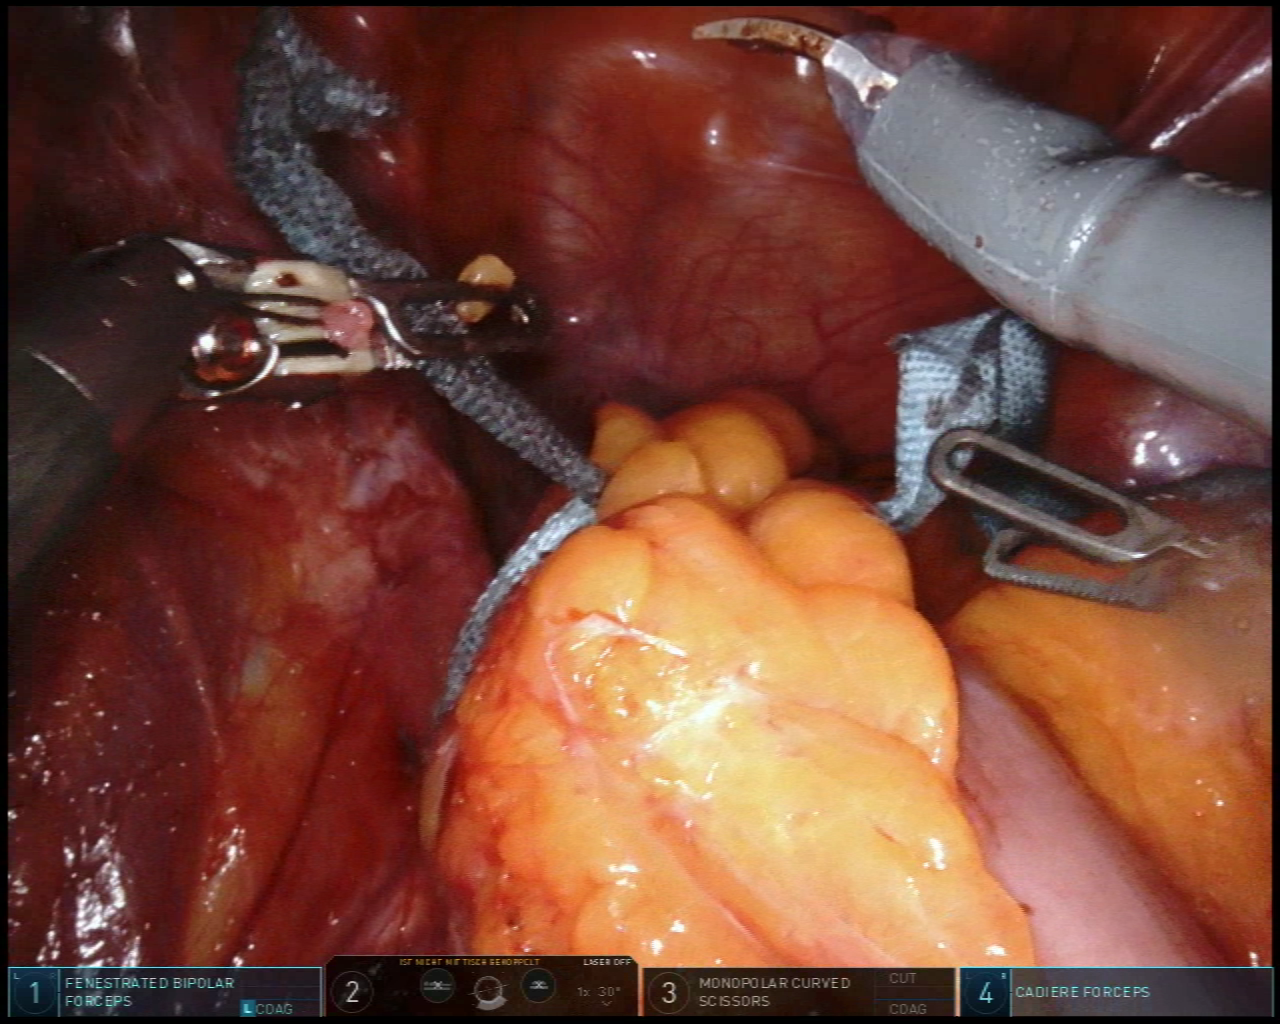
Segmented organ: ureter
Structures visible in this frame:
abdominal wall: yes
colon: yes
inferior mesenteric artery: no
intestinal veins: no
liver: no
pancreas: no
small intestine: no
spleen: no
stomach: no
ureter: yes
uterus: no
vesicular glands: no